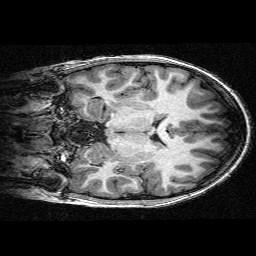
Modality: T1w
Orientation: coronal
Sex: female
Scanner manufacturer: siemens
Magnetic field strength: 3 T
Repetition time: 2.3 s
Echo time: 0.00336 s